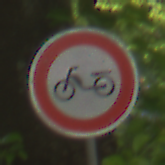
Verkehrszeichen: VerbotMofas
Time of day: MorningAfternoon
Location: Outdoor (RoadRail)
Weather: Clear
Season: NotSpecified
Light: Natural